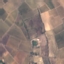
Land use / land cover class: PermanentCrop